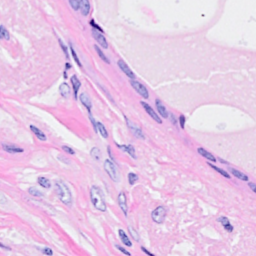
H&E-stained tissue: Breast